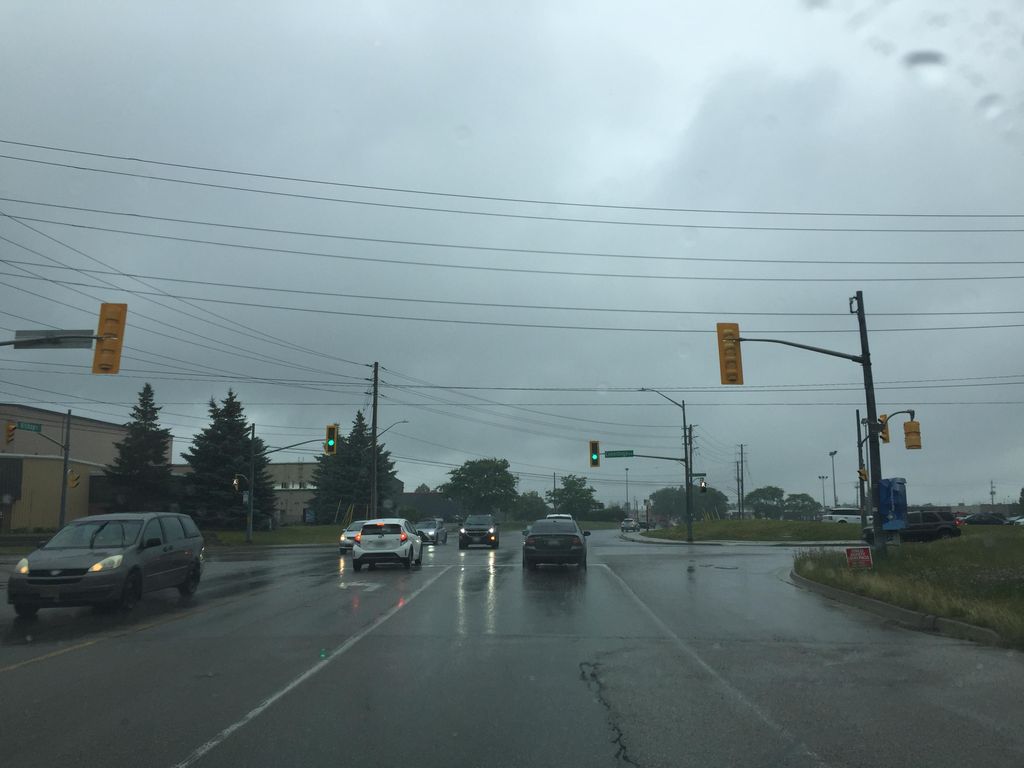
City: kitchener-waterloo